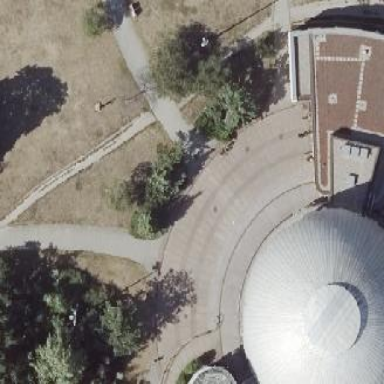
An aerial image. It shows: Civic building with dome-shaped metal roof and glass facade.